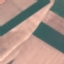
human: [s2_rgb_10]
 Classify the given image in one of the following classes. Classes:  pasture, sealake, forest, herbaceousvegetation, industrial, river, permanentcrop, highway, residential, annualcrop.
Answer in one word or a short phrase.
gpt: AnnualCrop